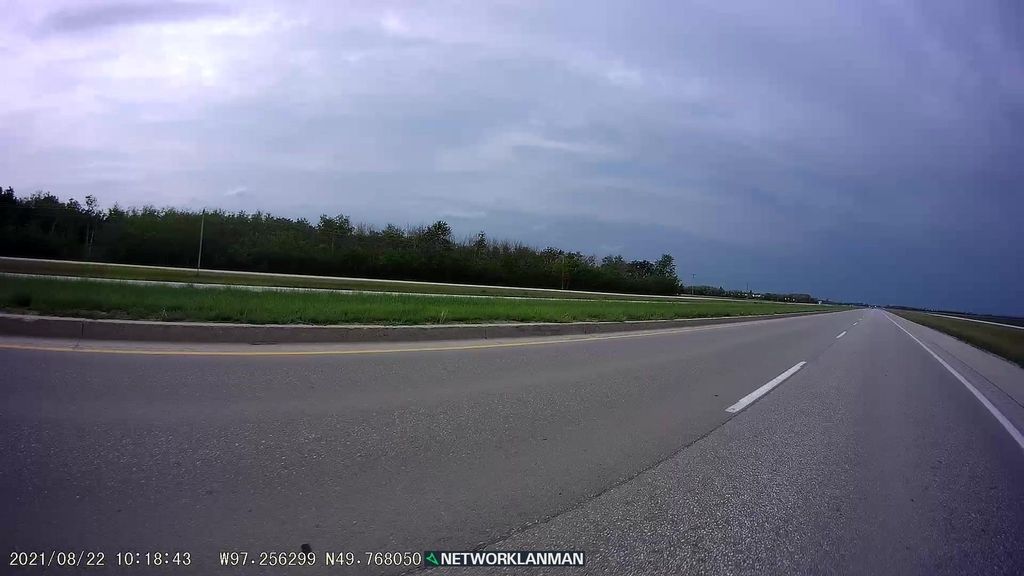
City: winnipeg